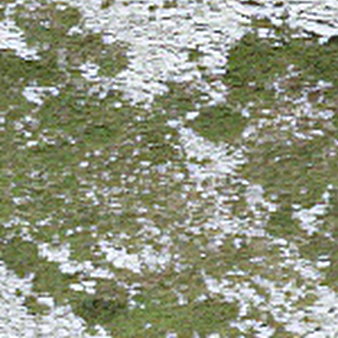
Label: other